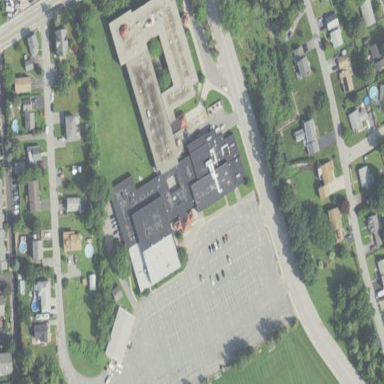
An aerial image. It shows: School.